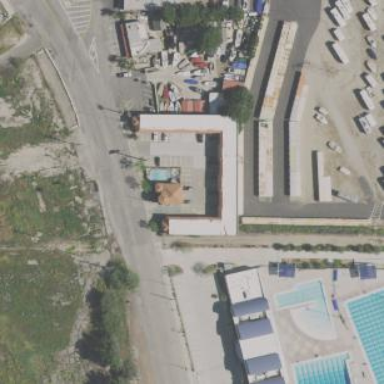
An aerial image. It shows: Motel building classified as hotel under tourism category.